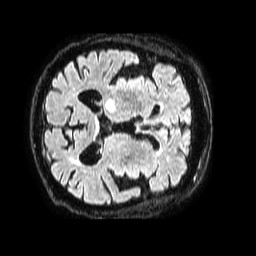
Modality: FLAIR
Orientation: axial
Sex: female
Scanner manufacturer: philips
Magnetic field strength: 1.5 T
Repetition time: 4.8 s
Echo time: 0.3 s